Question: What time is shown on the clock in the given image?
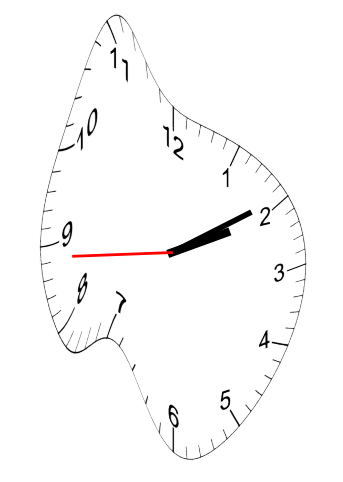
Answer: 02:09:44